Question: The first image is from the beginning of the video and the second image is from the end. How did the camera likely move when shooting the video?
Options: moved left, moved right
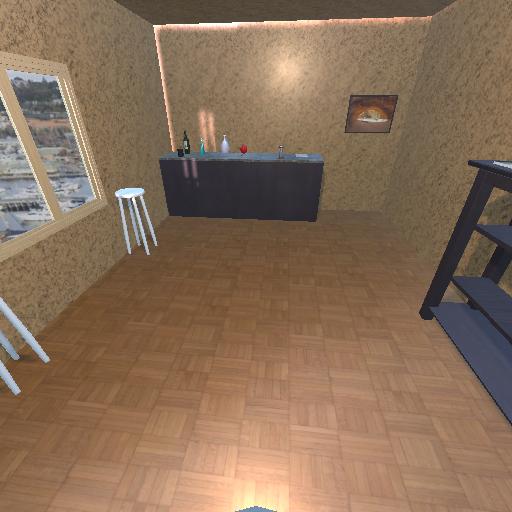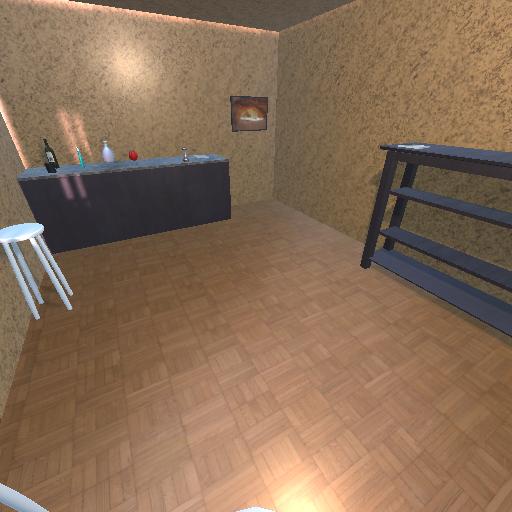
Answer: moved left